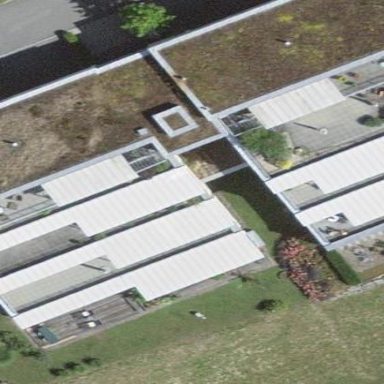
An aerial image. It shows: Terrace building.